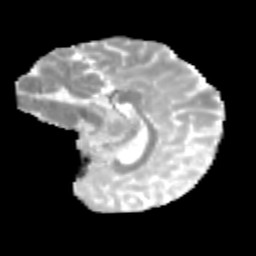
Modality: MD
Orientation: sagittal
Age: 12
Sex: female
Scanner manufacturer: siemens
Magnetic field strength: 3 T
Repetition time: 3.8 s
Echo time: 0.07 s